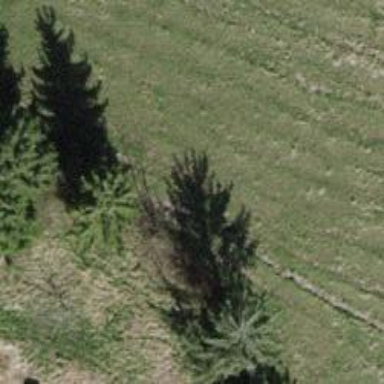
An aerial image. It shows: Row of trees in natural setting.